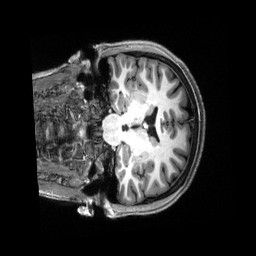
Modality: T1w
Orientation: coronal
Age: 25
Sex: female
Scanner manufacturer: siemens
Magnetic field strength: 3 T
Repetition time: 2.5 s
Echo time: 0.00222 s